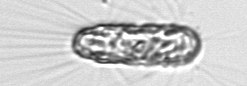
Label: Corethron_hystrix